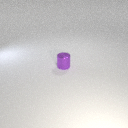
small purple metal cylinder